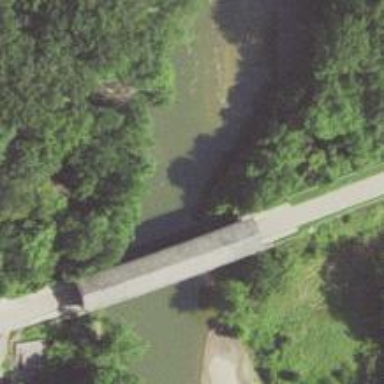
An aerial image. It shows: Covered bridge over unclassified road.